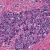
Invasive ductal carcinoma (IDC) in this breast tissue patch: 1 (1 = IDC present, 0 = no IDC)